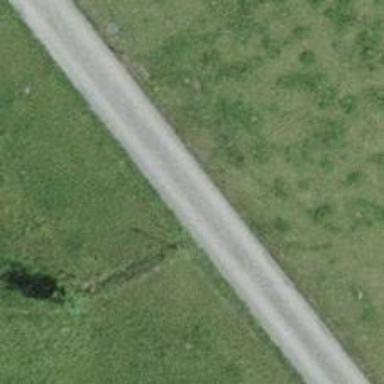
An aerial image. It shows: Service road with paved surface.